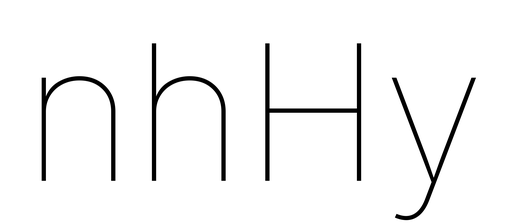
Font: Inter_Thin